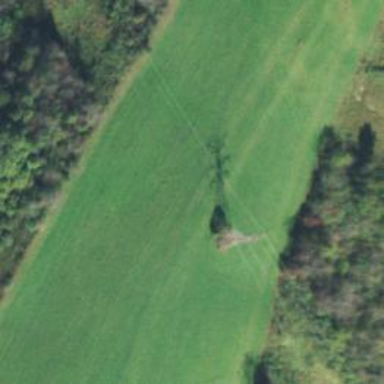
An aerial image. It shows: Lattice structure tower used for power distribution.